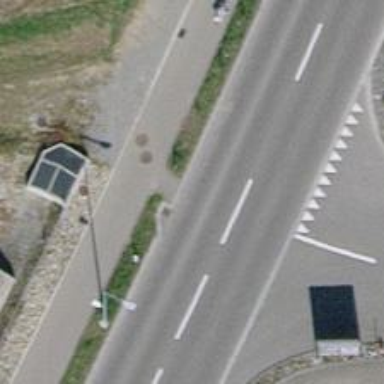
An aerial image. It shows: Asphalt cycleway.